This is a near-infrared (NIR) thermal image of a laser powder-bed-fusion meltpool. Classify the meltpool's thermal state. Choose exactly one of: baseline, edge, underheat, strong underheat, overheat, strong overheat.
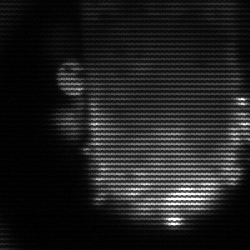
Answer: baseline